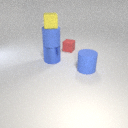
small red rubber cube behind large blue metal cylinder